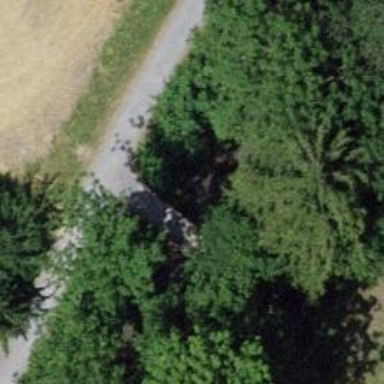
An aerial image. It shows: Footway with surface of fine gravel.